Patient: sex M, age 61
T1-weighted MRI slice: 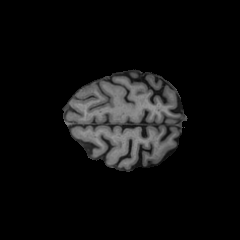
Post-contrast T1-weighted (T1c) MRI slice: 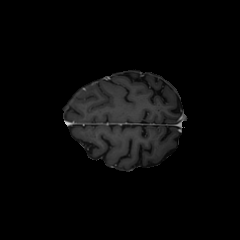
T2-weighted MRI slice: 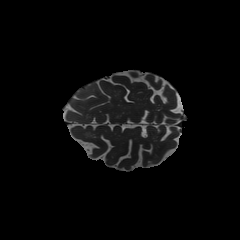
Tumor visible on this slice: no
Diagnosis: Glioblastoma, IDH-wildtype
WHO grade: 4